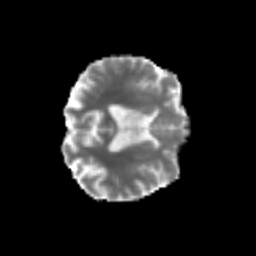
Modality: MD
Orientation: axial
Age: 72
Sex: male
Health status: ill
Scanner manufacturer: siemens
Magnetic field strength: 3 T
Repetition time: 8.7 s
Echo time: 0.11 s